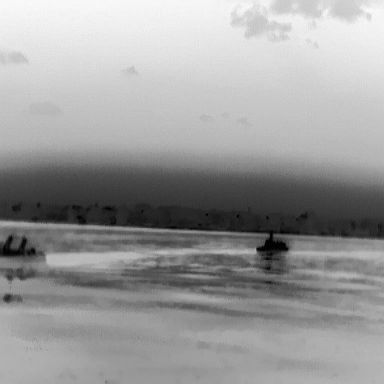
There is a canoe in the infrared image.